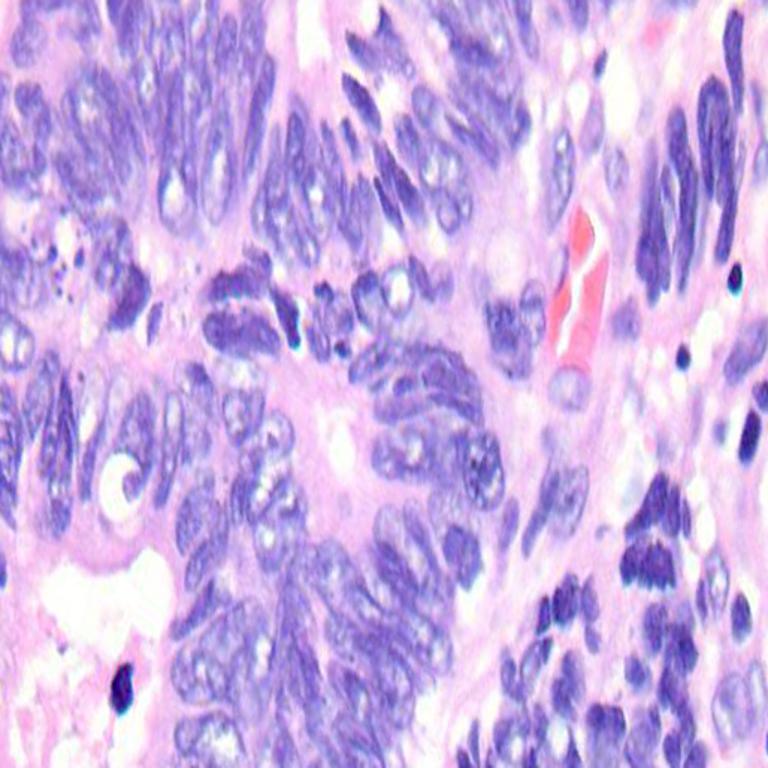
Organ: colon
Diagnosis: adenocarcinomas